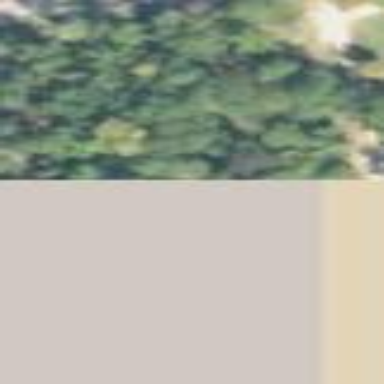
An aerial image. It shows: Mixed woodland with various types of leaves.